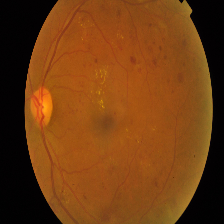
Diabetic retinopathy grade: Proliferative DR